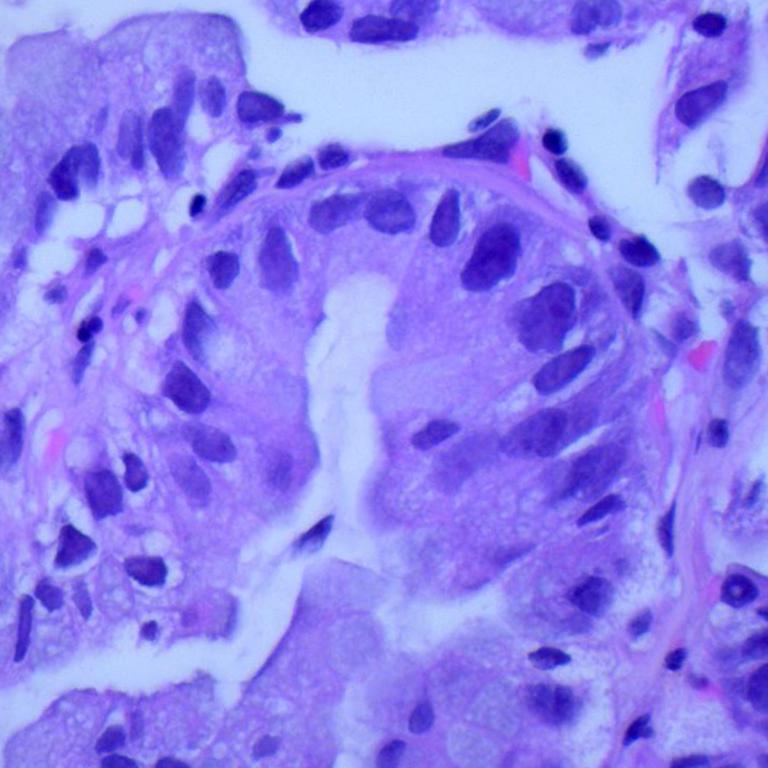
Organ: lung
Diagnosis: adenocarcinomas